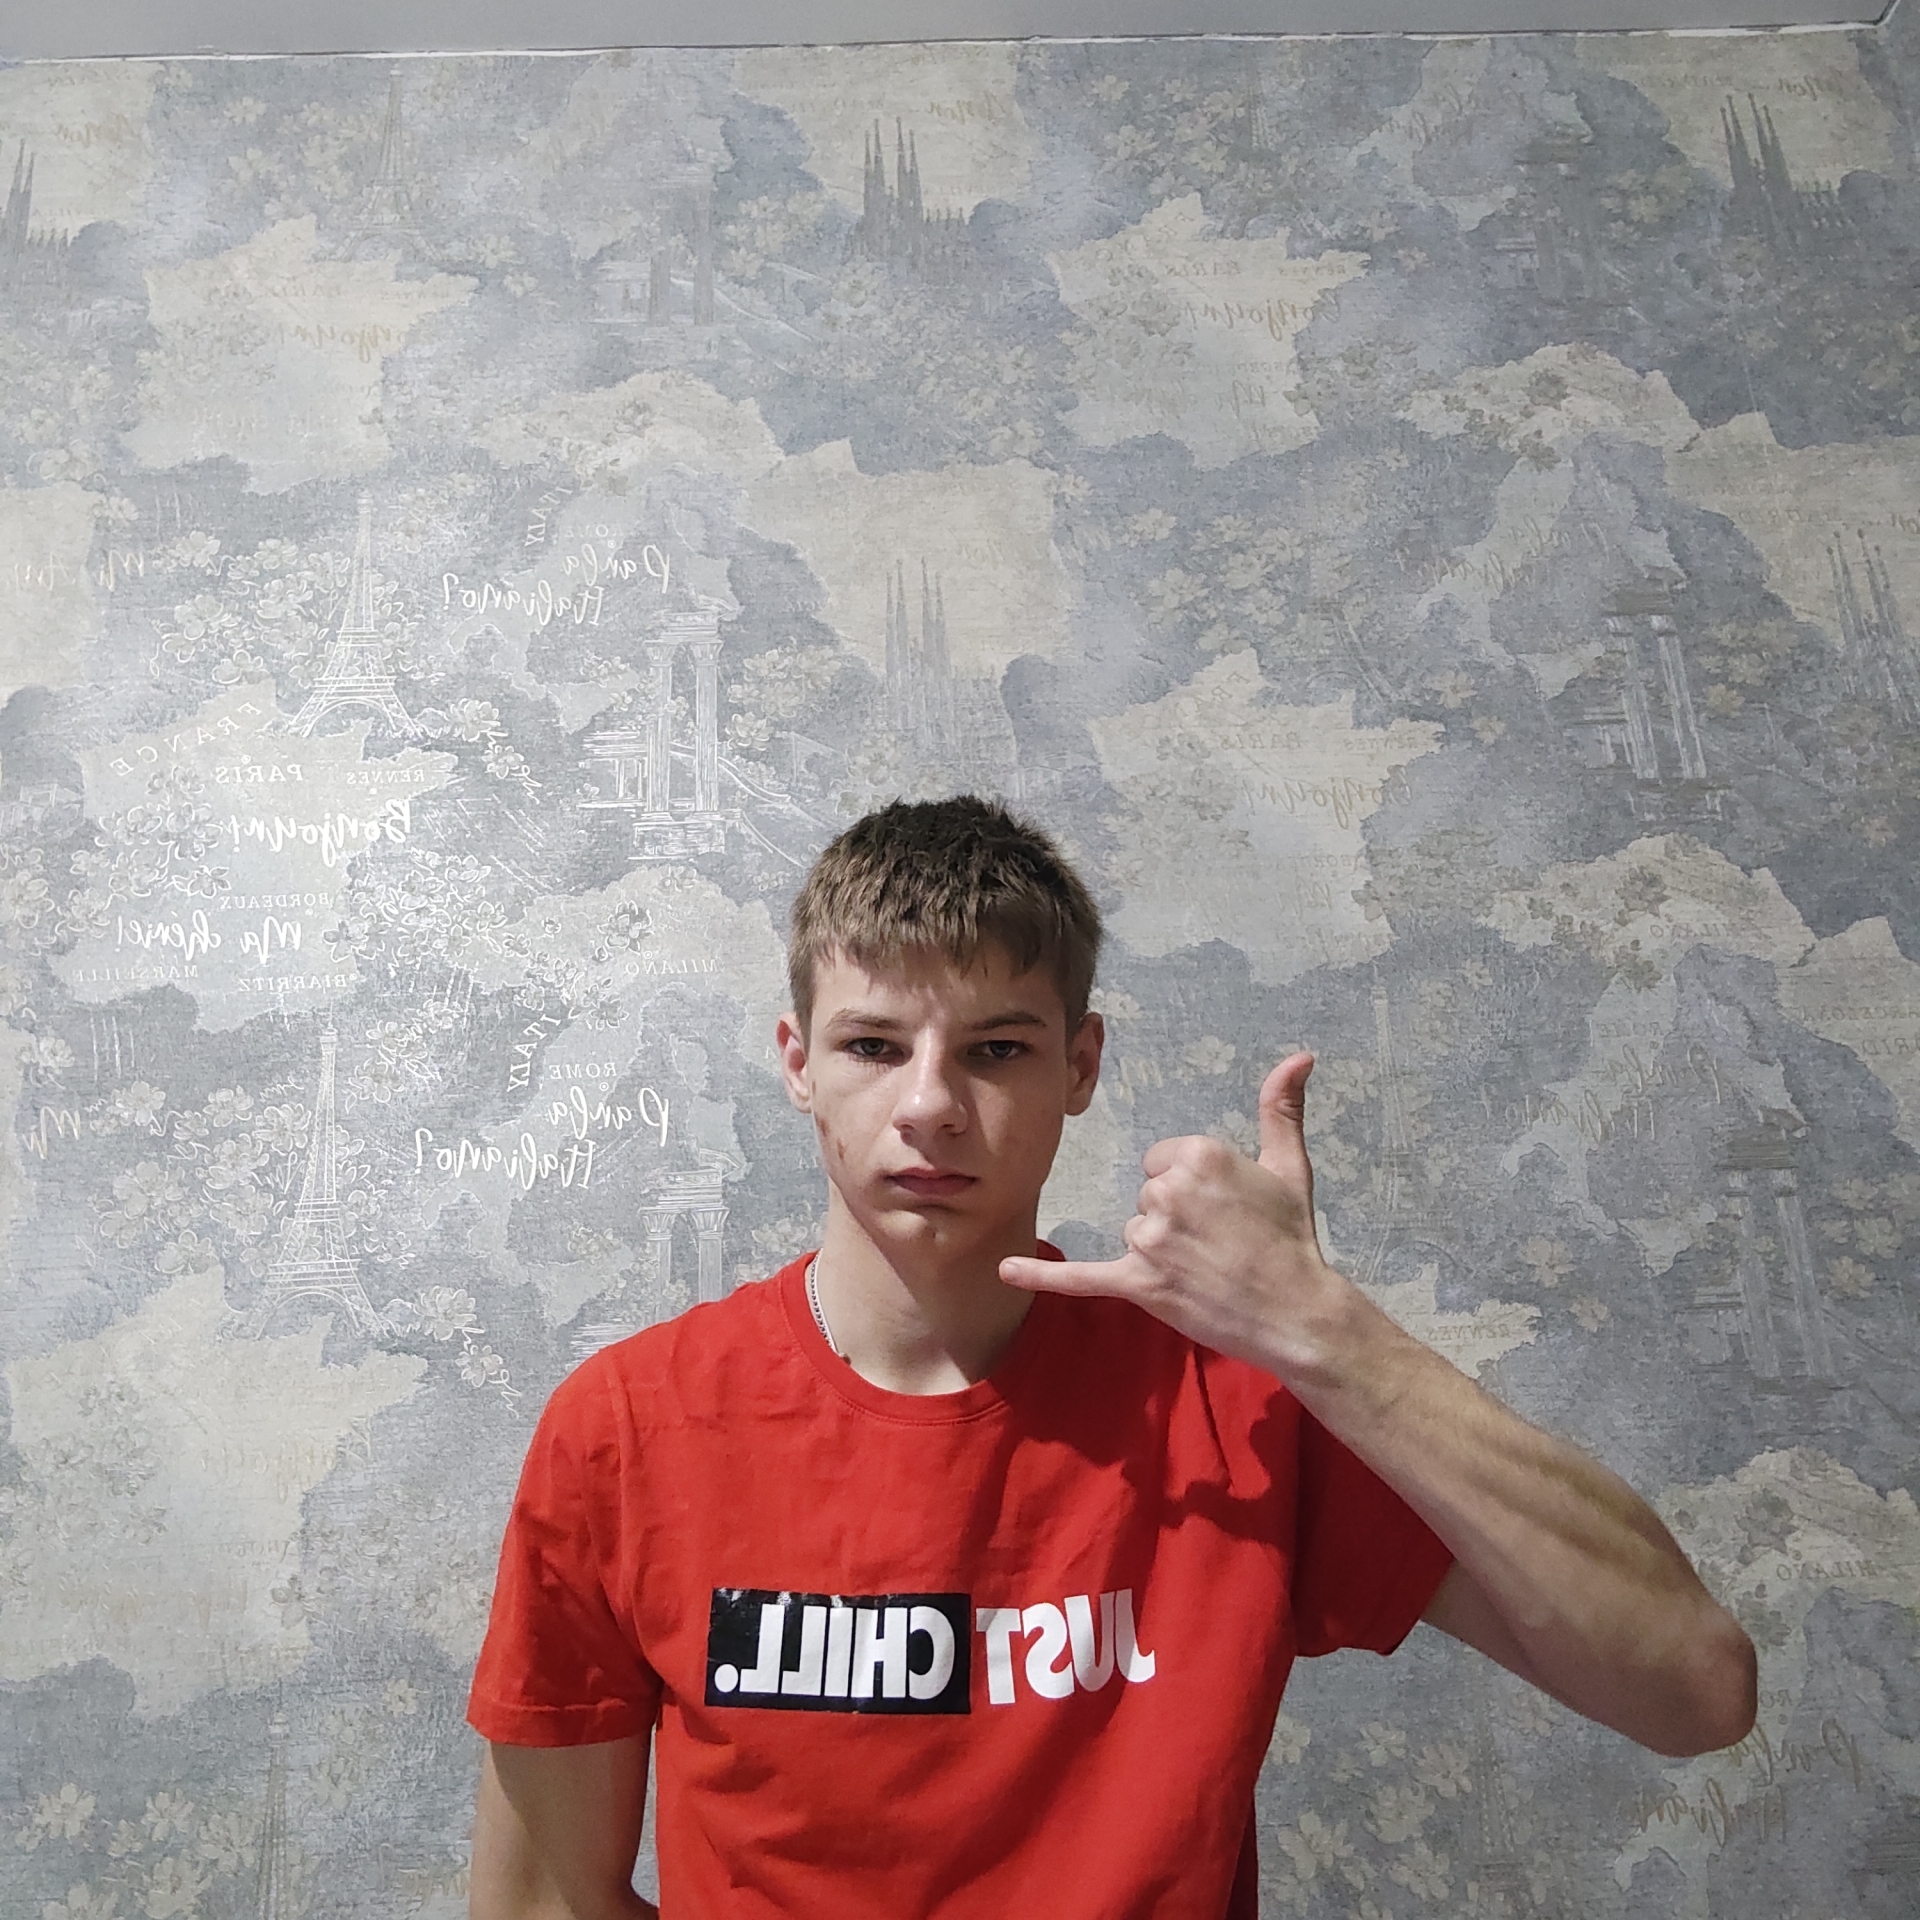
Label: clear